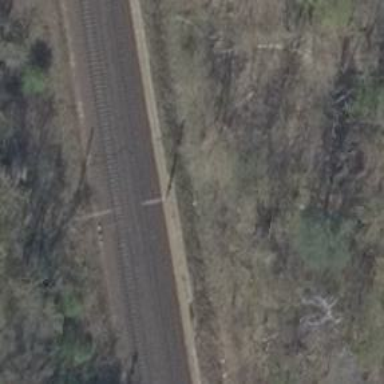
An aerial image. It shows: Contact line indicates electrification.